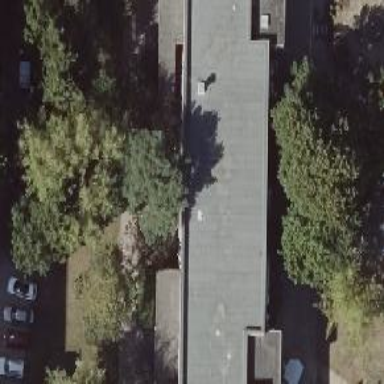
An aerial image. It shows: Kindergarten with flat roof.